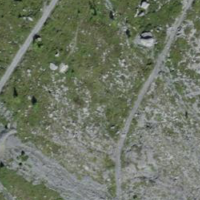
EUNIS habitat code: 23
Species observed at this site:
Dryas octopetala
Anemonastrum narcissiflorum
Gymnadenia conopsea